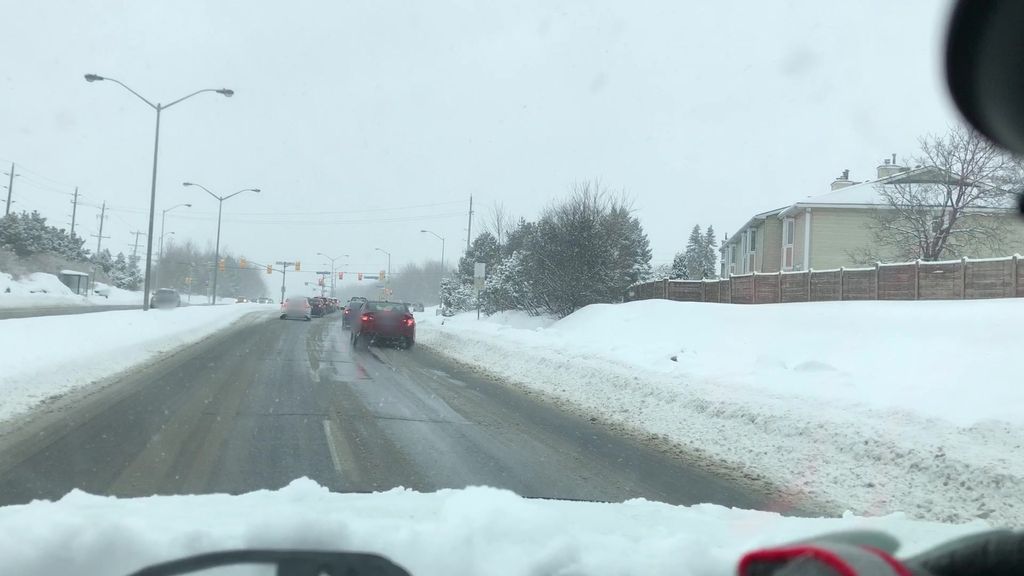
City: ottawa-gatineau